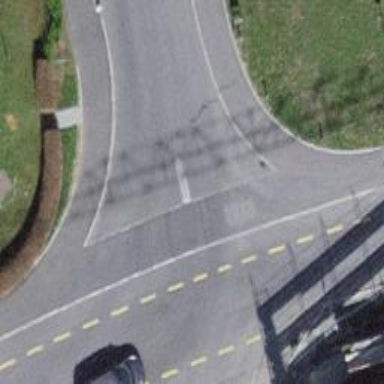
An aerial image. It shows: Unmarked crossing on the road.